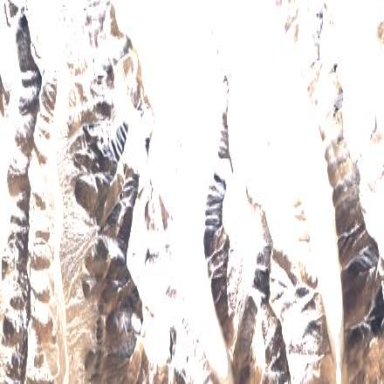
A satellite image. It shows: Majestic glacier in the distance.